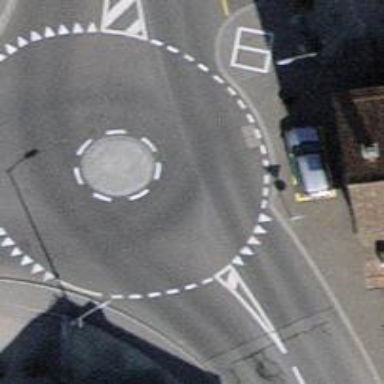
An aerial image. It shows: Mini roundabout on the road.